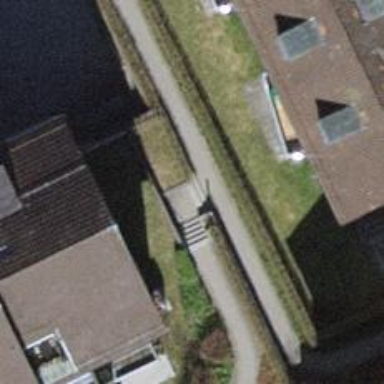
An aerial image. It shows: Road with steps.